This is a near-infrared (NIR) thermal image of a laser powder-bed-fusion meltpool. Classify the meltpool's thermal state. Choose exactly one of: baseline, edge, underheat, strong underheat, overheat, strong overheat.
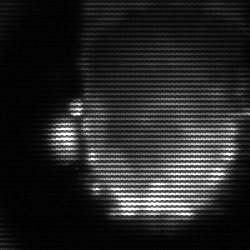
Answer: baseline